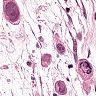
Metastatic tissue present: yes